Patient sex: F
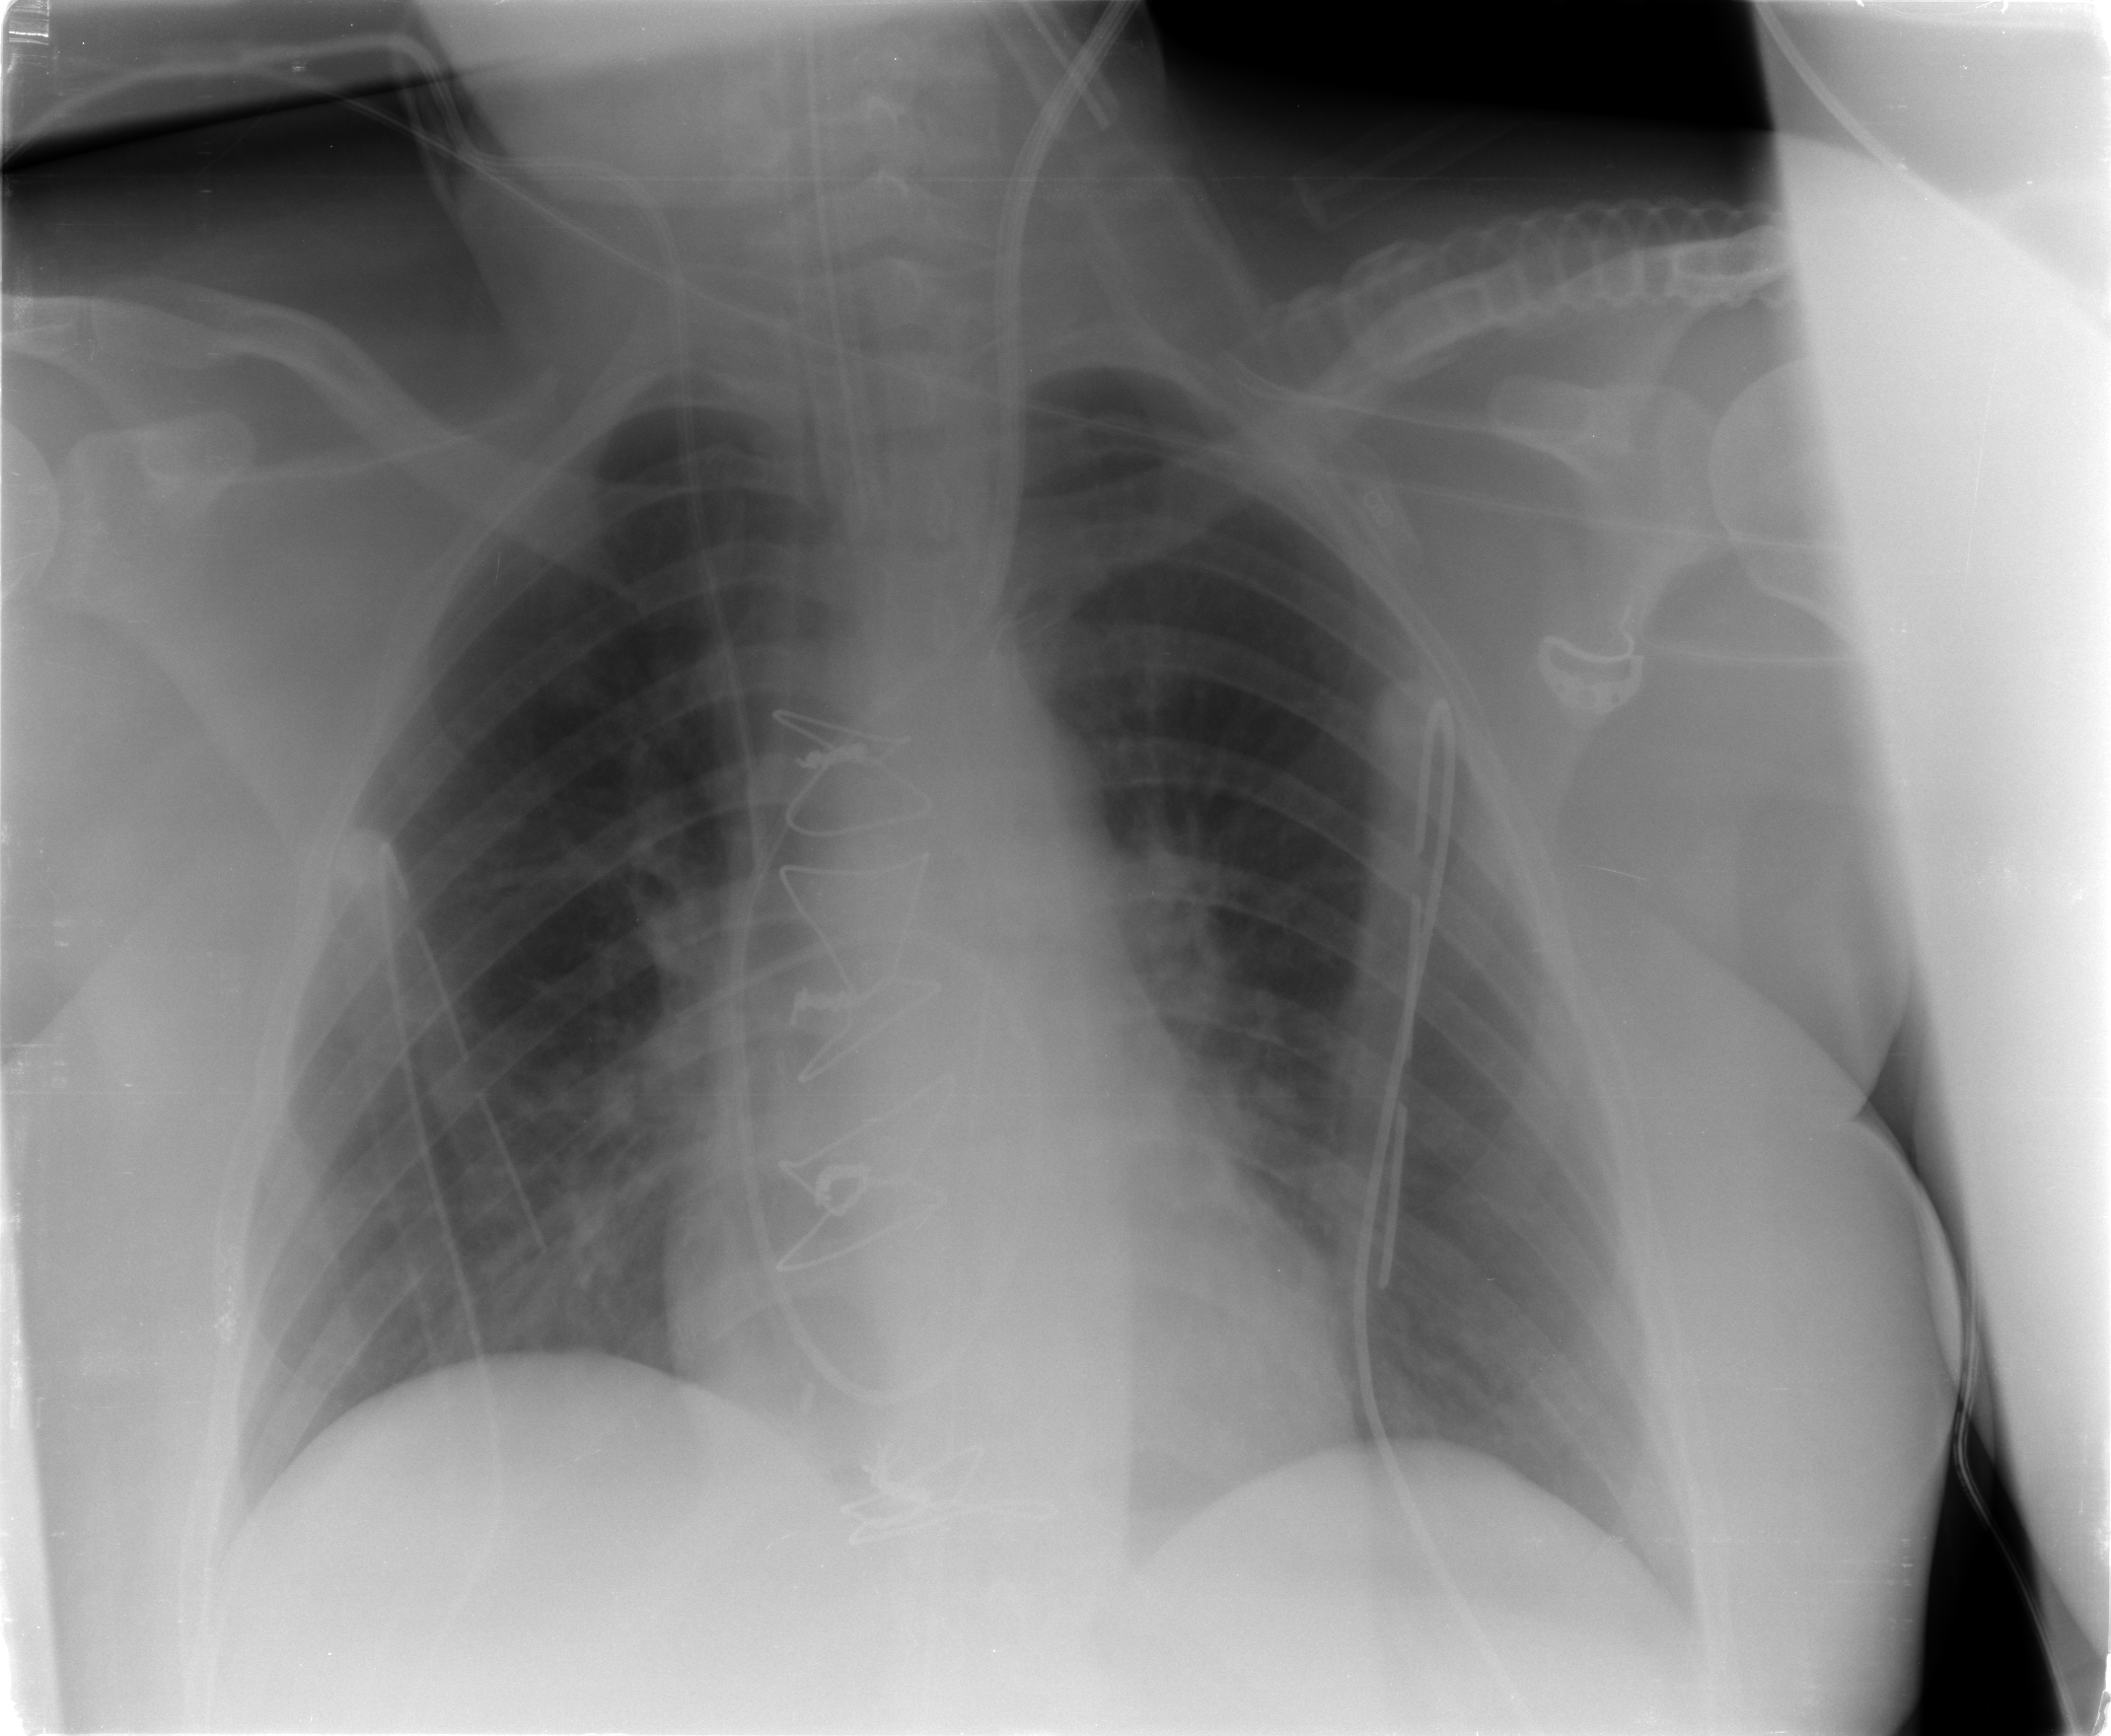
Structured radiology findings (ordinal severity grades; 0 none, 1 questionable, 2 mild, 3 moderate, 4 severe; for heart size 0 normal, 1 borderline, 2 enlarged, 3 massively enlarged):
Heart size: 0
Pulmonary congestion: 2
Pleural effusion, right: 0
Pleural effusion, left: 0
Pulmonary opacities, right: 0
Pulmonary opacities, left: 0
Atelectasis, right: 2
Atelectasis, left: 0